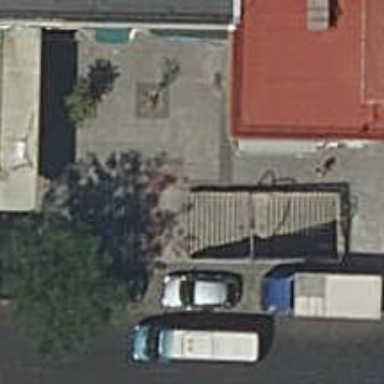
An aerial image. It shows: Set of steps on the road.